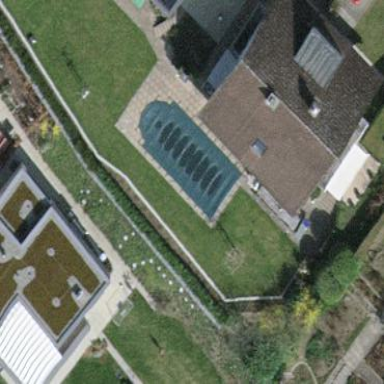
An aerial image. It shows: Swimming pool located in leisure land.